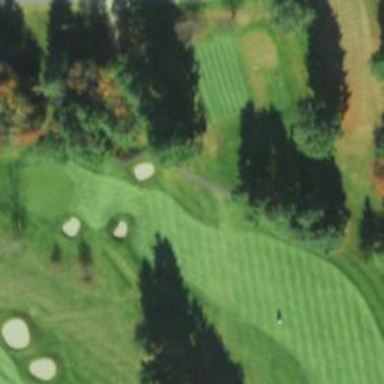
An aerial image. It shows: Path for both roads and golfers.